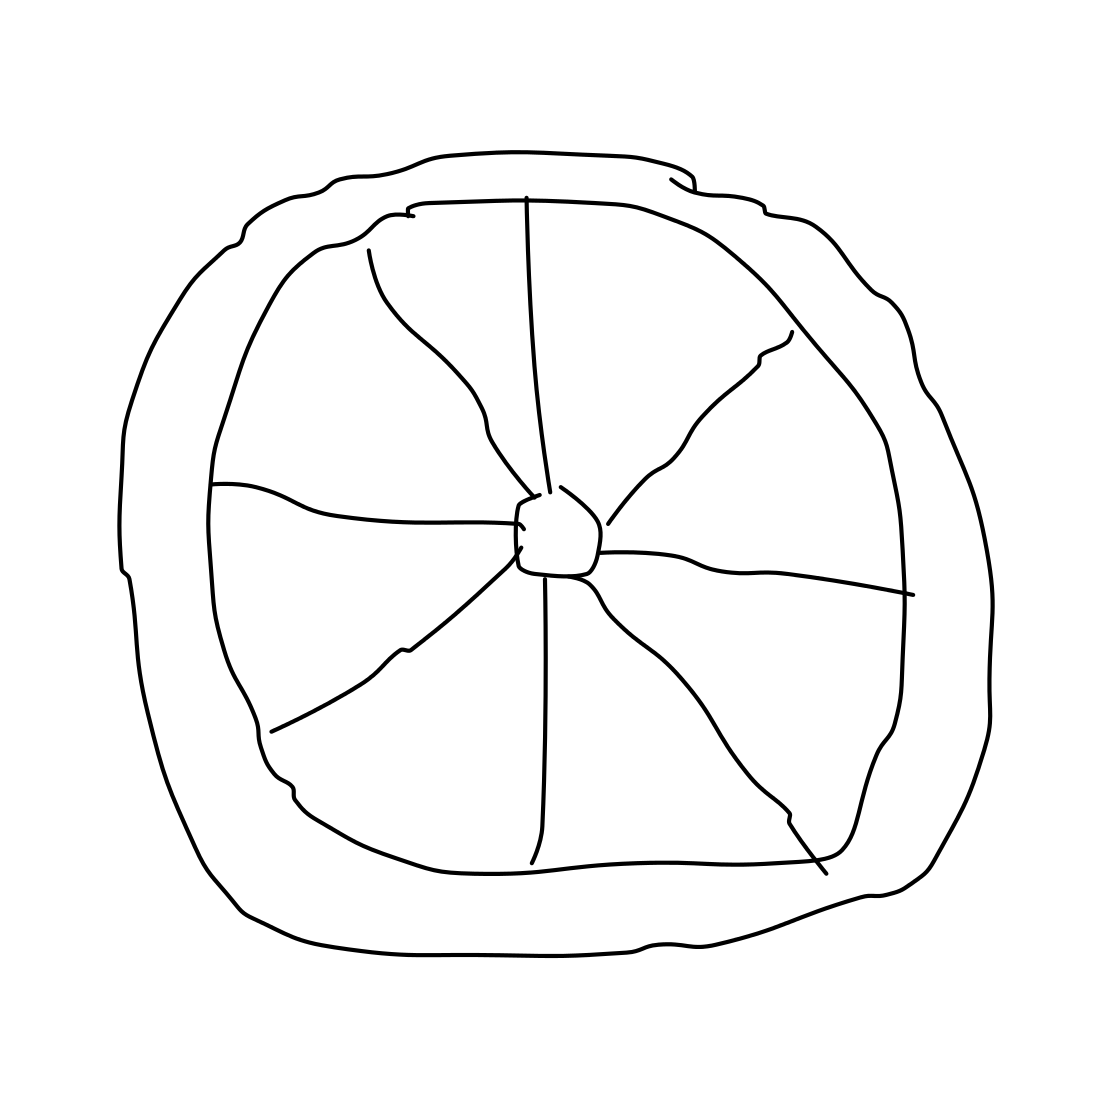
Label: wheel